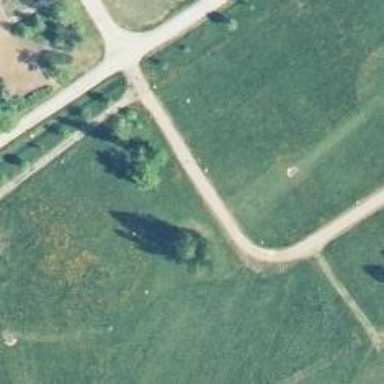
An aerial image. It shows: Disc golf hole.